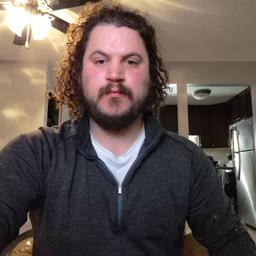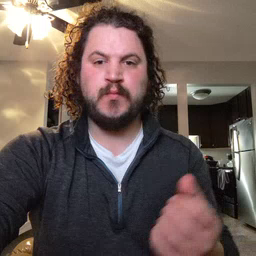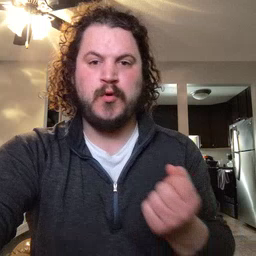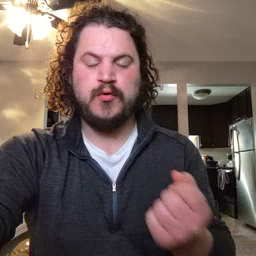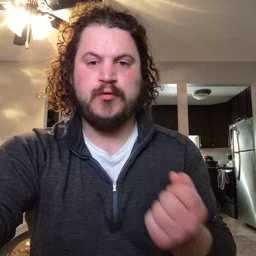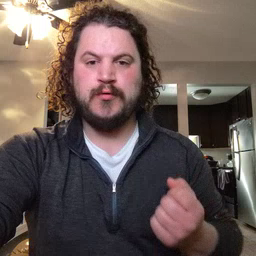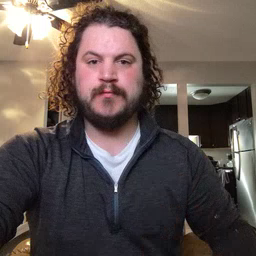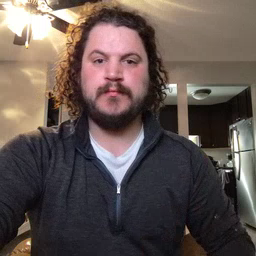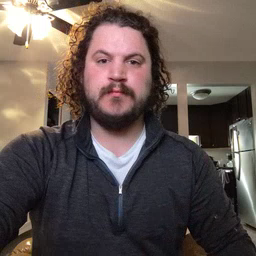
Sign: drawer